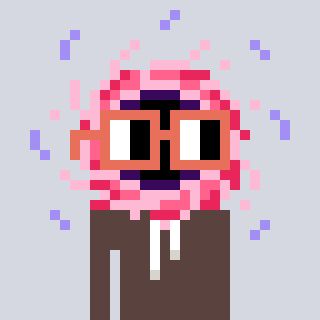
a pixel art character with square orange glasses, a blackhole-shaped head and a darkbrown-colored body on a cool background